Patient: sex M, age 26
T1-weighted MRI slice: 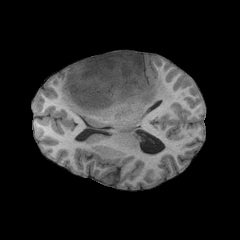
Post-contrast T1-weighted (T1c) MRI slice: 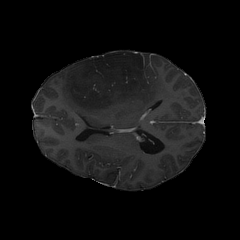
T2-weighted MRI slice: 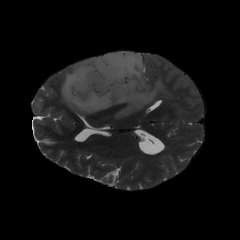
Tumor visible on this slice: yes
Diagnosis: Astrocytoma, IDH-mutant
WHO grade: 3